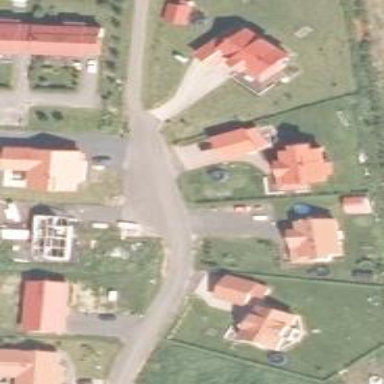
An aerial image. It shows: Living street.